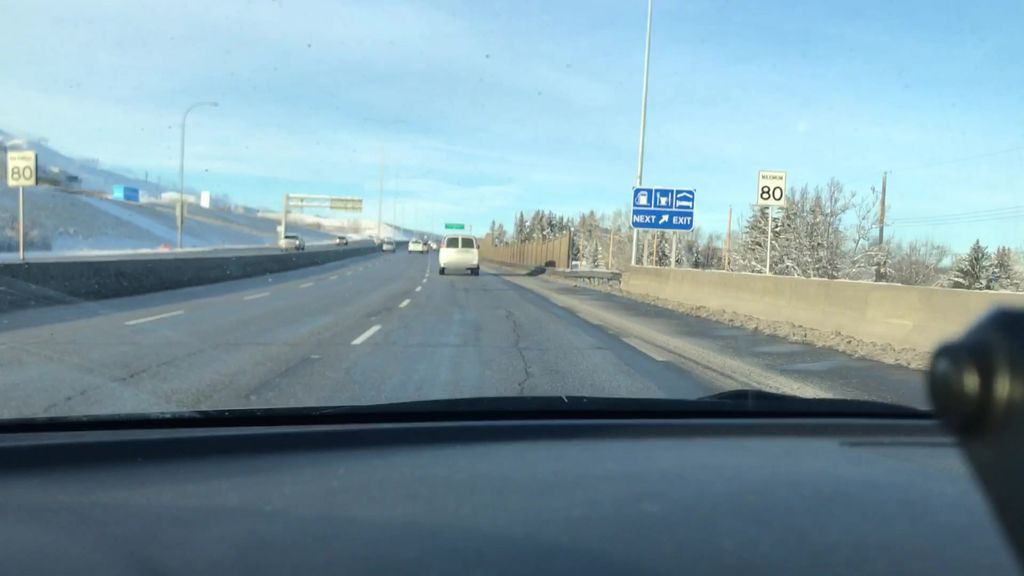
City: calgary